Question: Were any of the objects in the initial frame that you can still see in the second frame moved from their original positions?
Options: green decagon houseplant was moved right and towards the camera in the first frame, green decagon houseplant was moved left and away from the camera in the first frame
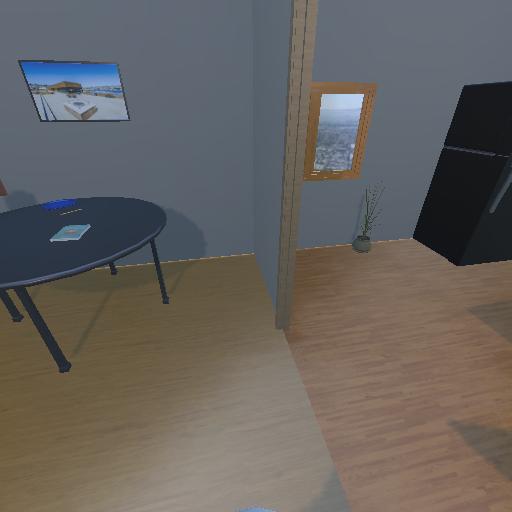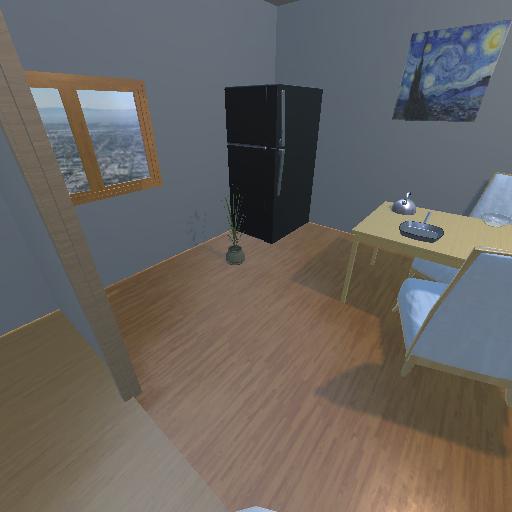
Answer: green decagon houseplant was moved right and towards the camera in the first frame